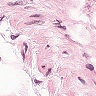
Metastatic tissue present: no